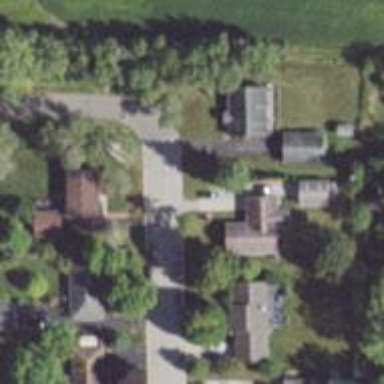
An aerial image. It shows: Residential road.